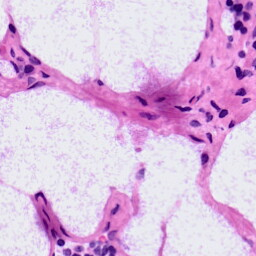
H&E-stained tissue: LymphNode